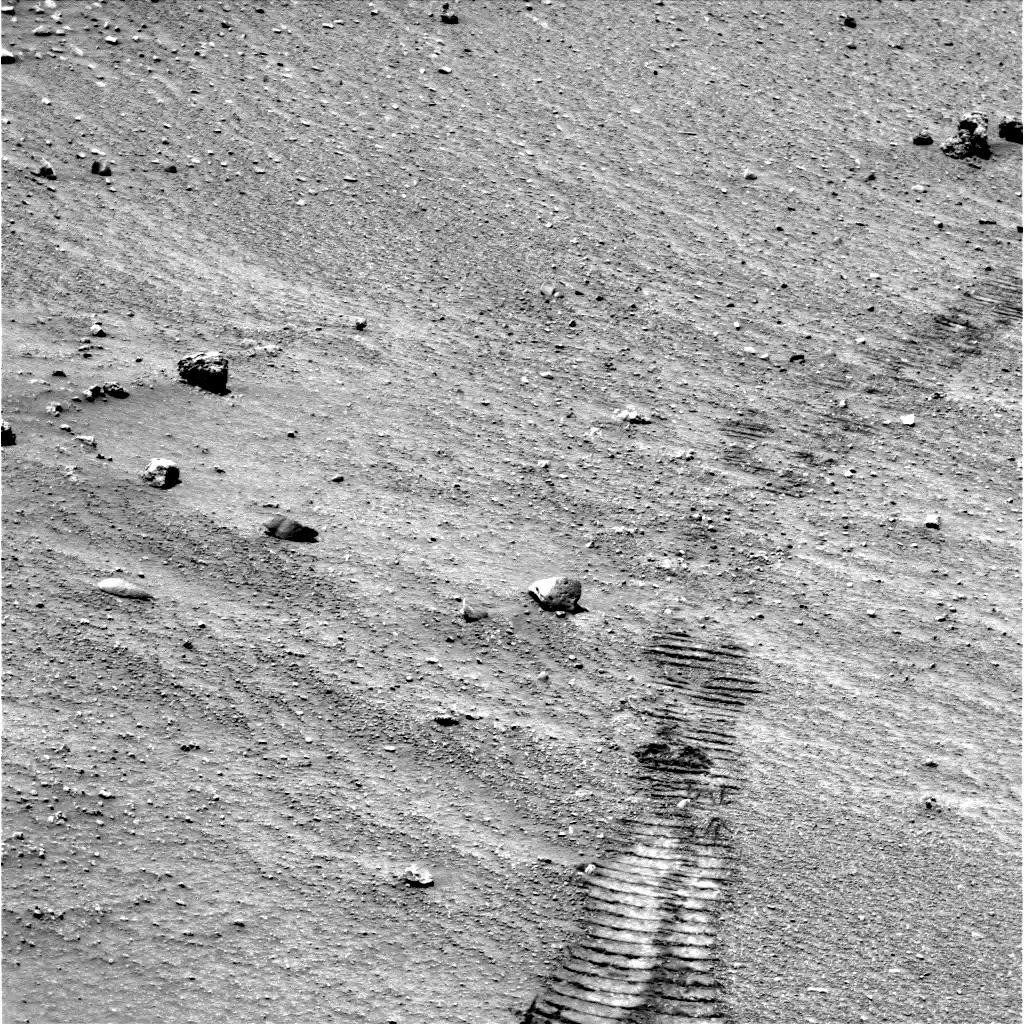
Terrain classes present: Bedrock, Gravel / Sand / Soil, Rock, Shadow, Track